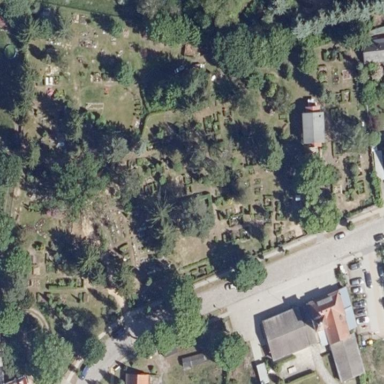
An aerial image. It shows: Cemetery.